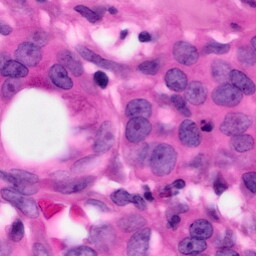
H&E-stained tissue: Pancreatic